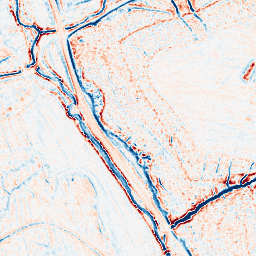
Category: edge_preserving
Decomposition family: bilateral
Decomposition parameters: d: 9
sigma_color: 25
sigma_space: 100
Upsampling method: quintic
Upsampling parameters: scale: 8
Upsampling scale: 8